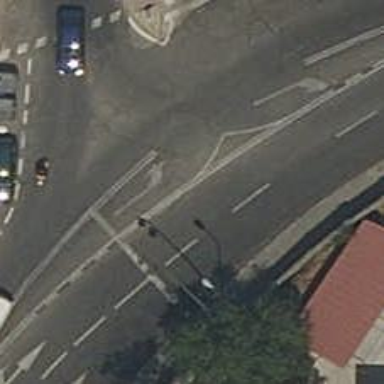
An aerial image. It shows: Tertiary road with asphalt surface.